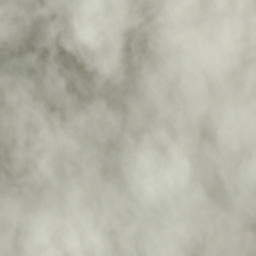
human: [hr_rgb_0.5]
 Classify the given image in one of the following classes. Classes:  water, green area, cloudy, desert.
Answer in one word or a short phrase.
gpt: cloudy